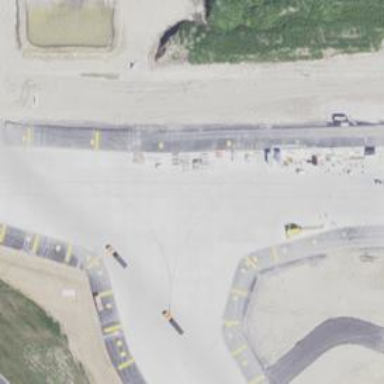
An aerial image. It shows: View of taxiway at the airport.